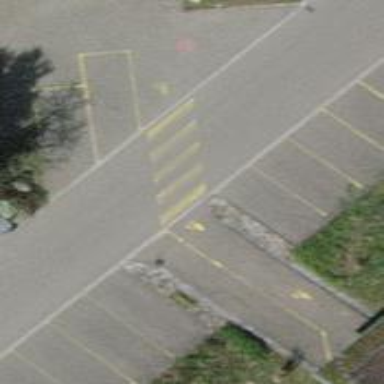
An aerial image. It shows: Zebra crossing on the road.